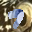
Label: 9